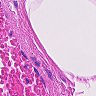
Metastatic tissue present: no